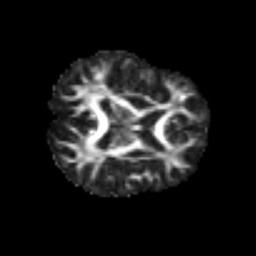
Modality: FA
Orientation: axial
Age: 72
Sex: female
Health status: ill
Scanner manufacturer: siemens
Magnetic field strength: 3 T
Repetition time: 8.7 s
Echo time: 0.11 s